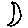
Label: moon